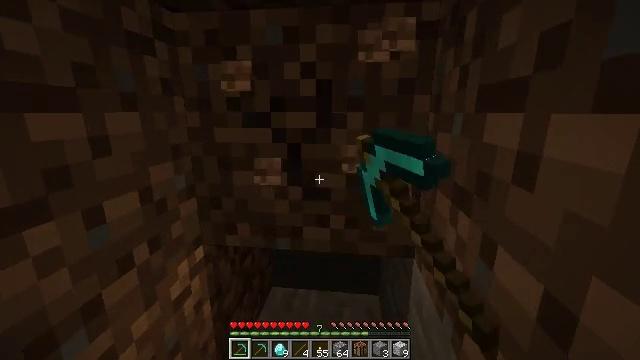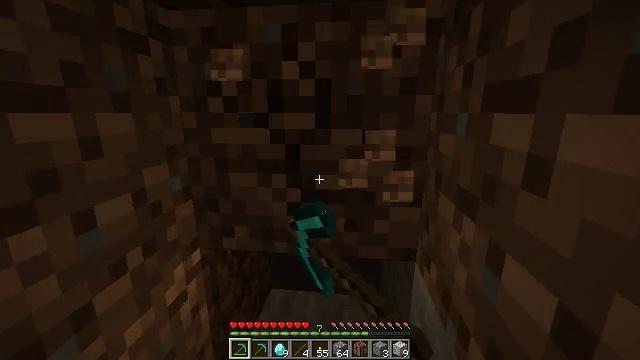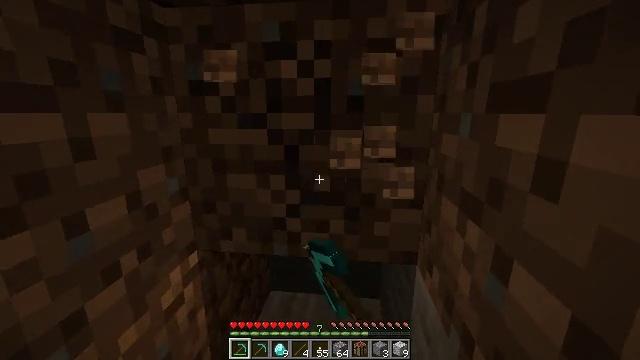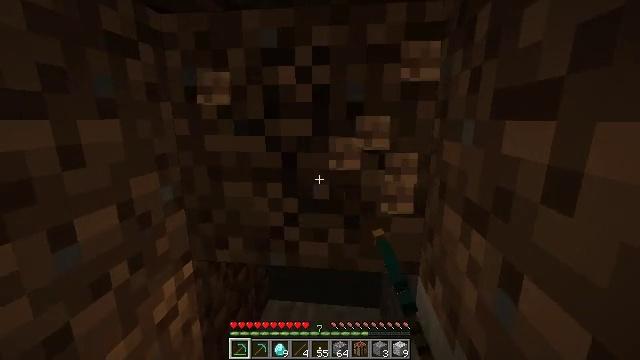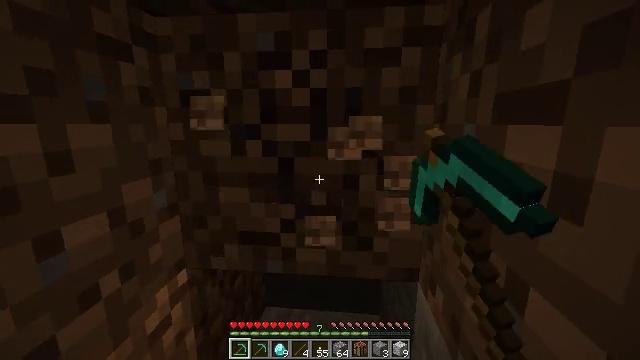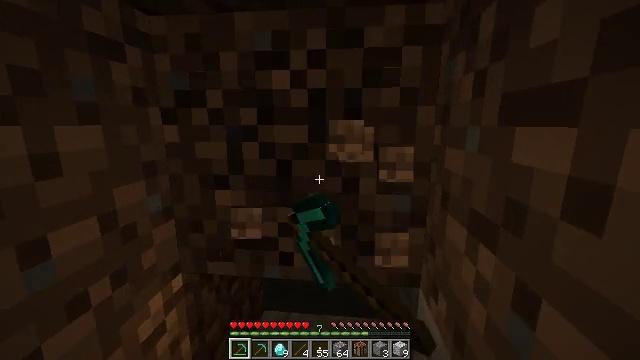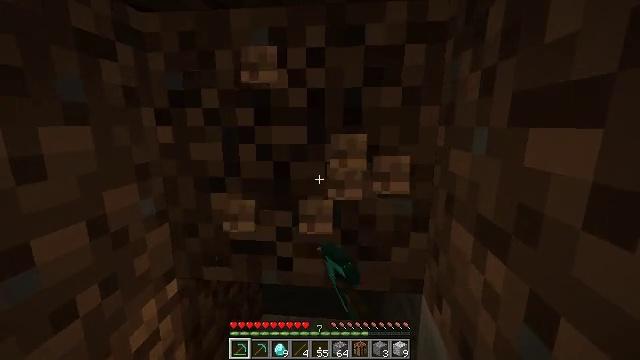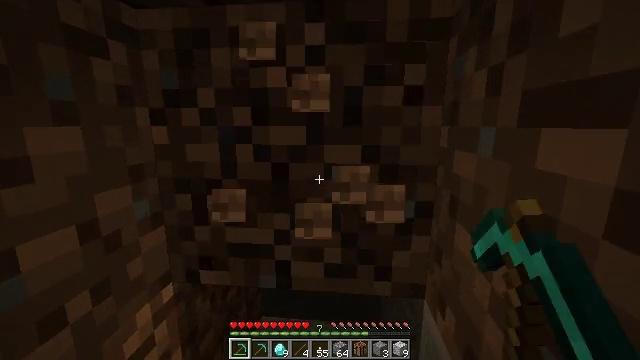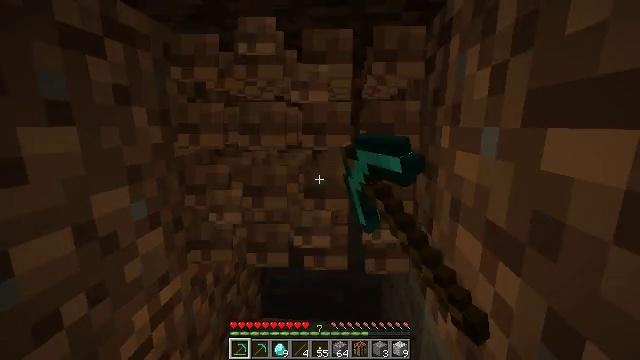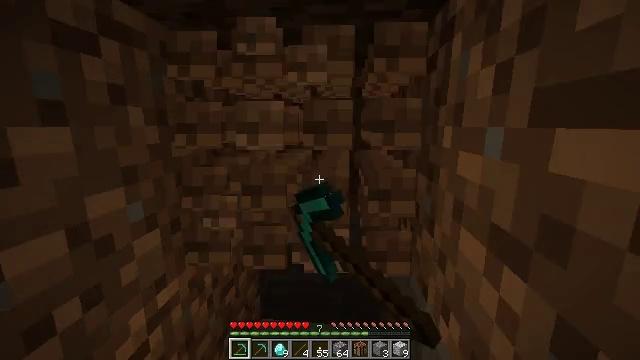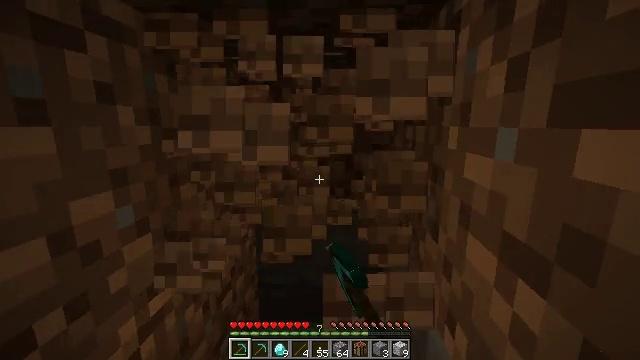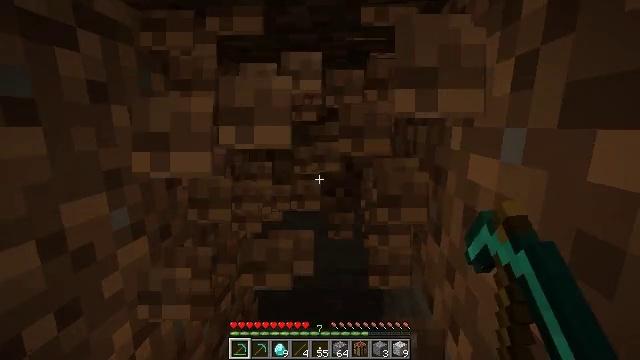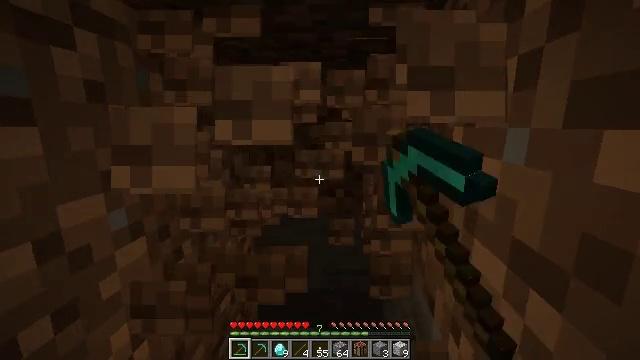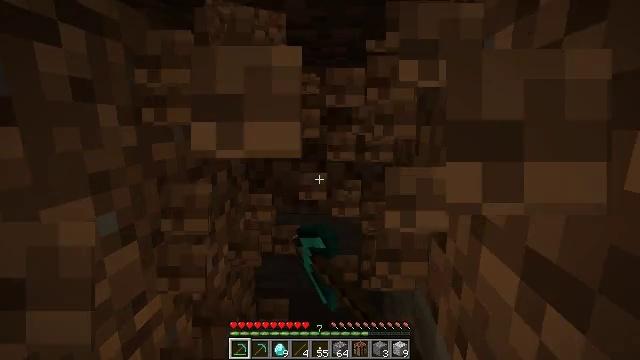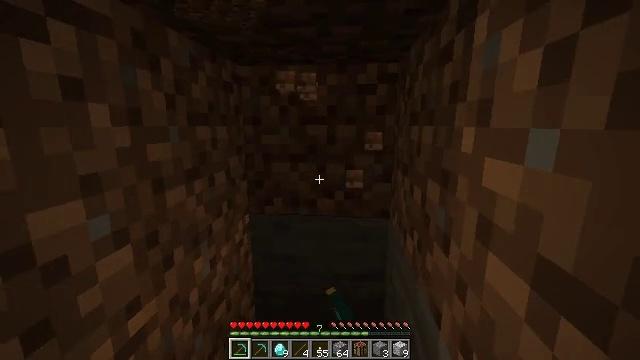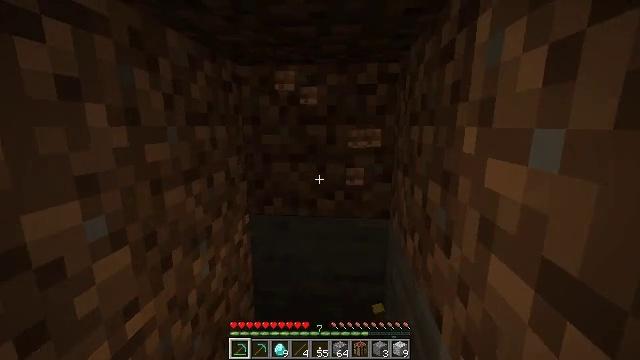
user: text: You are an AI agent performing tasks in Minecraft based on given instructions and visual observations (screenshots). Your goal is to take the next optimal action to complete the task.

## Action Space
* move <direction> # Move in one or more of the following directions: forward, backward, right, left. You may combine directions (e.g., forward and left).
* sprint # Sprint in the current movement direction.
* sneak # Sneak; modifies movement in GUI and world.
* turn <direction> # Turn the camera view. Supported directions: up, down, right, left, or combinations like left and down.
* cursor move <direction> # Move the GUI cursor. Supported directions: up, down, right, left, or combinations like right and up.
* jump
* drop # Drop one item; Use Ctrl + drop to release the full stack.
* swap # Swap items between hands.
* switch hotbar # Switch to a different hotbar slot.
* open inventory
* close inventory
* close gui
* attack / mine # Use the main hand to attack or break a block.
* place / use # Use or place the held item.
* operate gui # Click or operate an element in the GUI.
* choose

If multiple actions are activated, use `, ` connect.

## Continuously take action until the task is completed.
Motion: motion action
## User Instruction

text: Gather dirt.
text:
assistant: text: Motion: move right, attack / mine
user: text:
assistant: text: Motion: move right, attack / mine
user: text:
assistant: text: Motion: move right, turn up, attack / mine
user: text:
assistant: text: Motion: move right, attack / mine
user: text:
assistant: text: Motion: move right, attack / mine
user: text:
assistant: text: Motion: move right, attack / mine
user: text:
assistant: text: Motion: move right, attack / mine
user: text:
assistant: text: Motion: move right, attack / mine
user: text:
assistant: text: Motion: move right, attack / mine
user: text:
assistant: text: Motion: move right, attack / mine
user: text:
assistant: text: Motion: move right, attack / mine
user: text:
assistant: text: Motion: move right, attack / mine
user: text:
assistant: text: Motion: move right, attack / mine
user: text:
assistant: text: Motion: move right, attack / mine
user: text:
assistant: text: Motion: move right, attack / mine
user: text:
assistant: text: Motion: move right, attack / mine
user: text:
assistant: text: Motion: move right, attack / mine
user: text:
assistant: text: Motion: move right, attack / mine
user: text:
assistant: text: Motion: move right, attack / mine
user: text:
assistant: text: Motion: move right, attack / mine
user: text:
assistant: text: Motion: move right, attack / mine
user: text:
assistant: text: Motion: move right, attack / mine
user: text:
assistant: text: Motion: move right, attack / mine
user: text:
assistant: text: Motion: move right, attack / mine
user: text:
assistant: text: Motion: move right, attack / mine
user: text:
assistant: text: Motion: move right, attack / mine
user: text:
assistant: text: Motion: move right, attack / mine
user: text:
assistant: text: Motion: move right, attack / mine
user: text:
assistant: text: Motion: move right, attack / mine
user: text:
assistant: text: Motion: move right, attack / mine